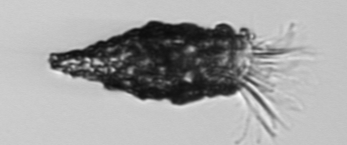
Label: Tintinnopsis